Field crop: maize
Growth stage: 2
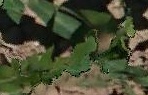
Species: maize